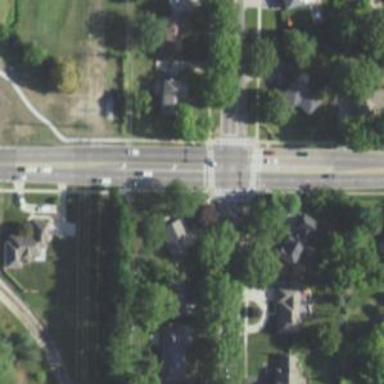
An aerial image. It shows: Road with dash markings.